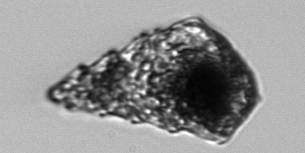
Label: Laboea_strobila